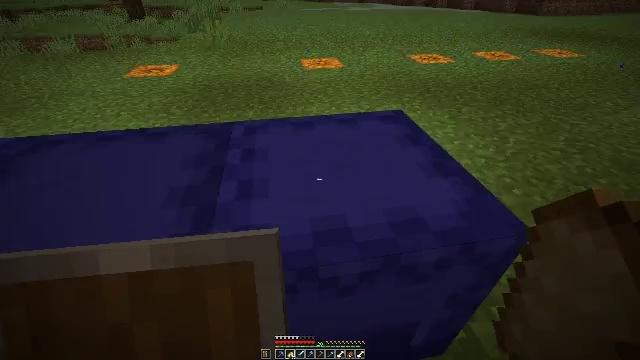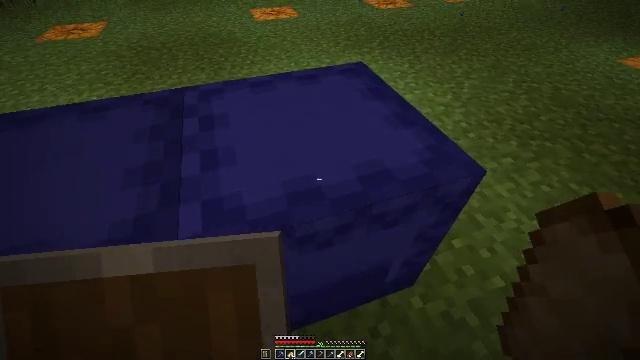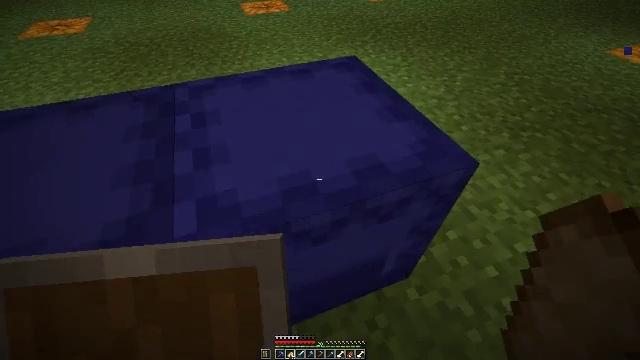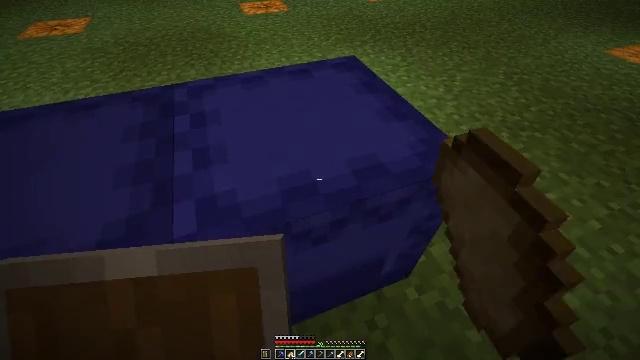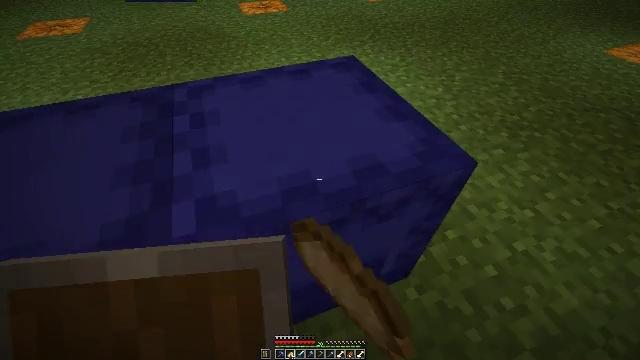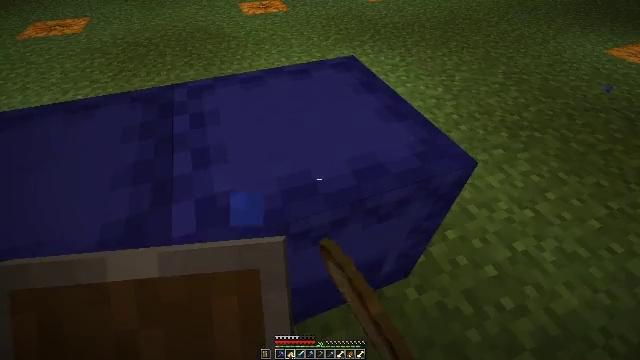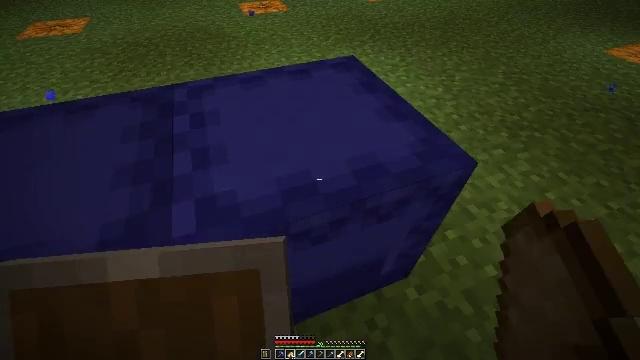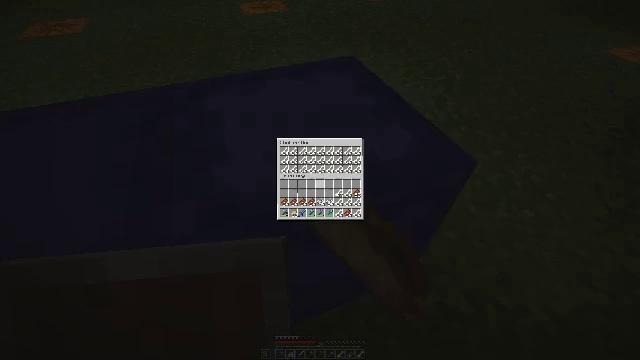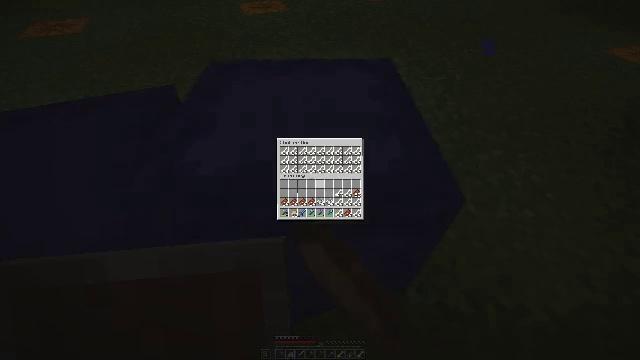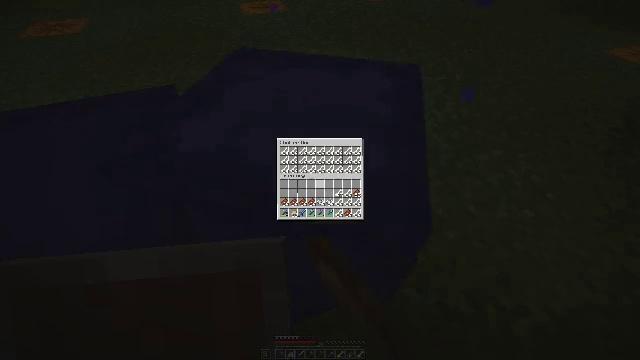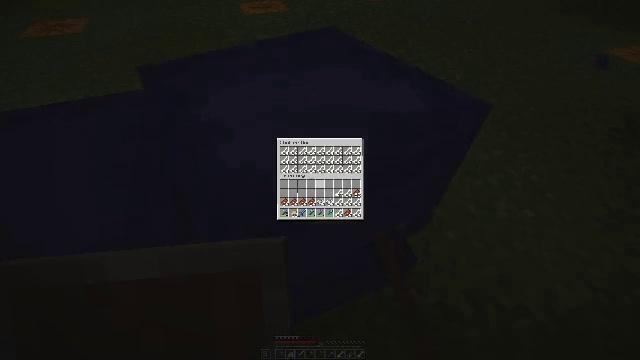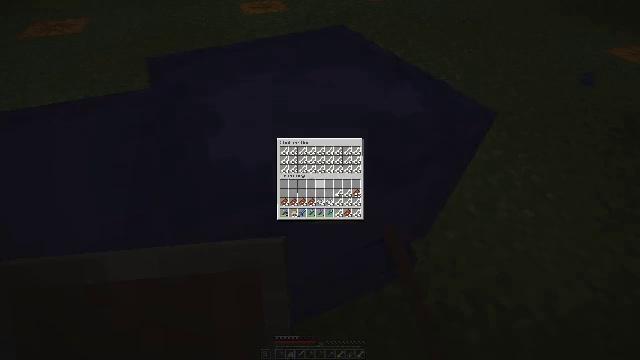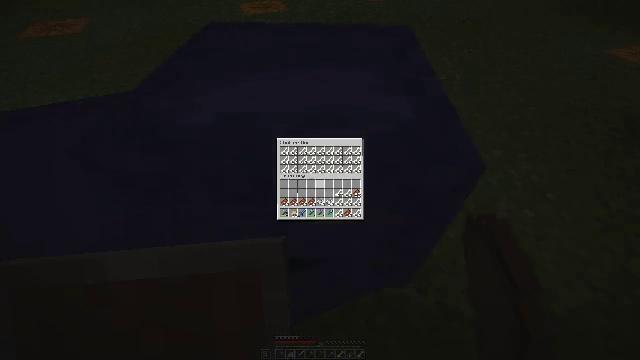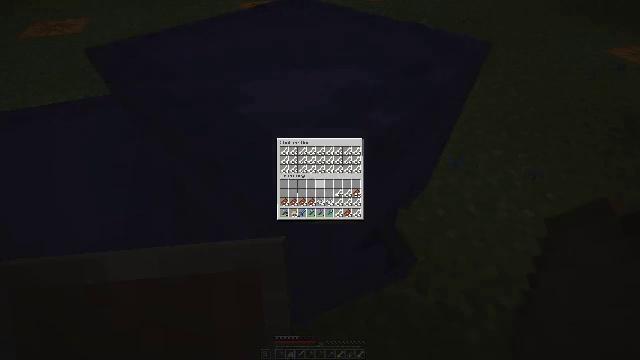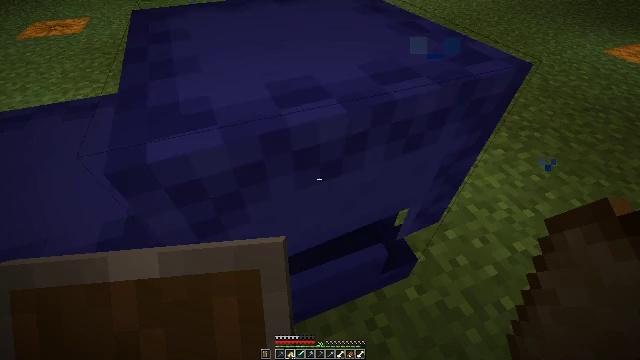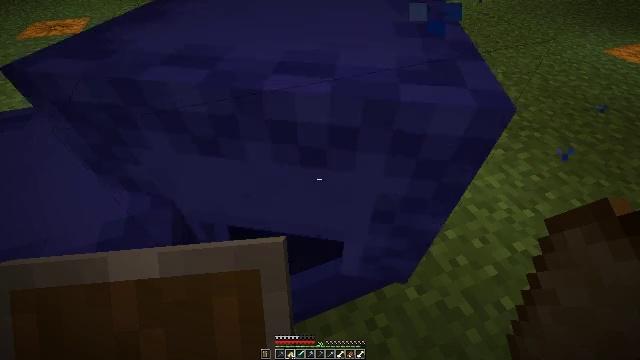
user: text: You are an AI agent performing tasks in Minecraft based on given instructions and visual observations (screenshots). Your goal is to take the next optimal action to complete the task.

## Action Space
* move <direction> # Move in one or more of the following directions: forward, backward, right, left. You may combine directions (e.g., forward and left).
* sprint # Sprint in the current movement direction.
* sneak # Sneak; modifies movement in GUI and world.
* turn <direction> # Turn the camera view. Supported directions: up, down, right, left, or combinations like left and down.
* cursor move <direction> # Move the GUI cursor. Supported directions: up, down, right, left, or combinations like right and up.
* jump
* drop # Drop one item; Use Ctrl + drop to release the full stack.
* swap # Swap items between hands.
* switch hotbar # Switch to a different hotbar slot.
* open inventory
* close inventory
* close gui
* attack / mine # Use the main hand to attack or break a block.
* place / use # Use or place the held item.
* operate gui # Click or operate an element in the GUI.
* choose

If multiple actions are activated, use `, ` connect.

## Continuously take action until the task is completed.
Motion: motion action
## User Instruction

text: Mine the blue shulker box.
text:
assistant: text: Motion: turn right and down
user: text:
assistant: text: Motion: turn right and down, use / place
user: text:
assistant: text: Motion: use / place
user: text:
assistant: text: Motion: use / place
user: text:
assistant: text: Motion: use / place
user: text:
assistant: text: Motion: use / place
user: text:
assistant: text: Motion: no_op
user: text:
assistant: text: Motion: no_op
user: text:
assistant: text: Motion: no_op
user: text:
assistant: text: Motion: no_op
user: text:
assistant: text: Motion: no_op
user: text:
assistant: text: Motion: no_op
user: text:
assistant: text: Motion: no_op
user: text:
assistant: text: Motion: close inventory
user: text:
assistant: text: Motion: close inventory
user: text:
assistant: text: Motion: close inventory
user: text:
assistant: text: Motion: no_op
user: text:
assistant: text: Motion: no_op
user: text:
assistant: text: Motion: switch to hotbar 1
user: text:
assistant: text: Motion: switch to hotbar 1
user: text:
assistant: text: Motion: no_op
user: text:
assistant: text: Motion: no_op
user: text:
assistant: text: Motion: no_op
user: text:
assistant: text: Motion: move right
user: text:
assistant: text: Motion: move right, turn left and up
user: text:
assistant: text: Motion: move right, turn left
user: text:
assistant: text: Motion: move right, turn left and up
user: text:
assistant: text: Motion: move right, turn left and up
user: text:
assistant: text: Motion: move right, turn left and up
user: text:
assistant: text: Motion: move right, turn left and up